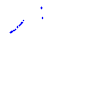
Particle: proton